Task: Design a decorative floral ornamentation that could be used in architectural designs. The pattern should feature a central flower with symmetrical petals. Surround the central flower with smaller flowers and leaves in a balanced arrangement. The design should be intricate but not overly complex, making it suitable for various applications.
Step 1151:
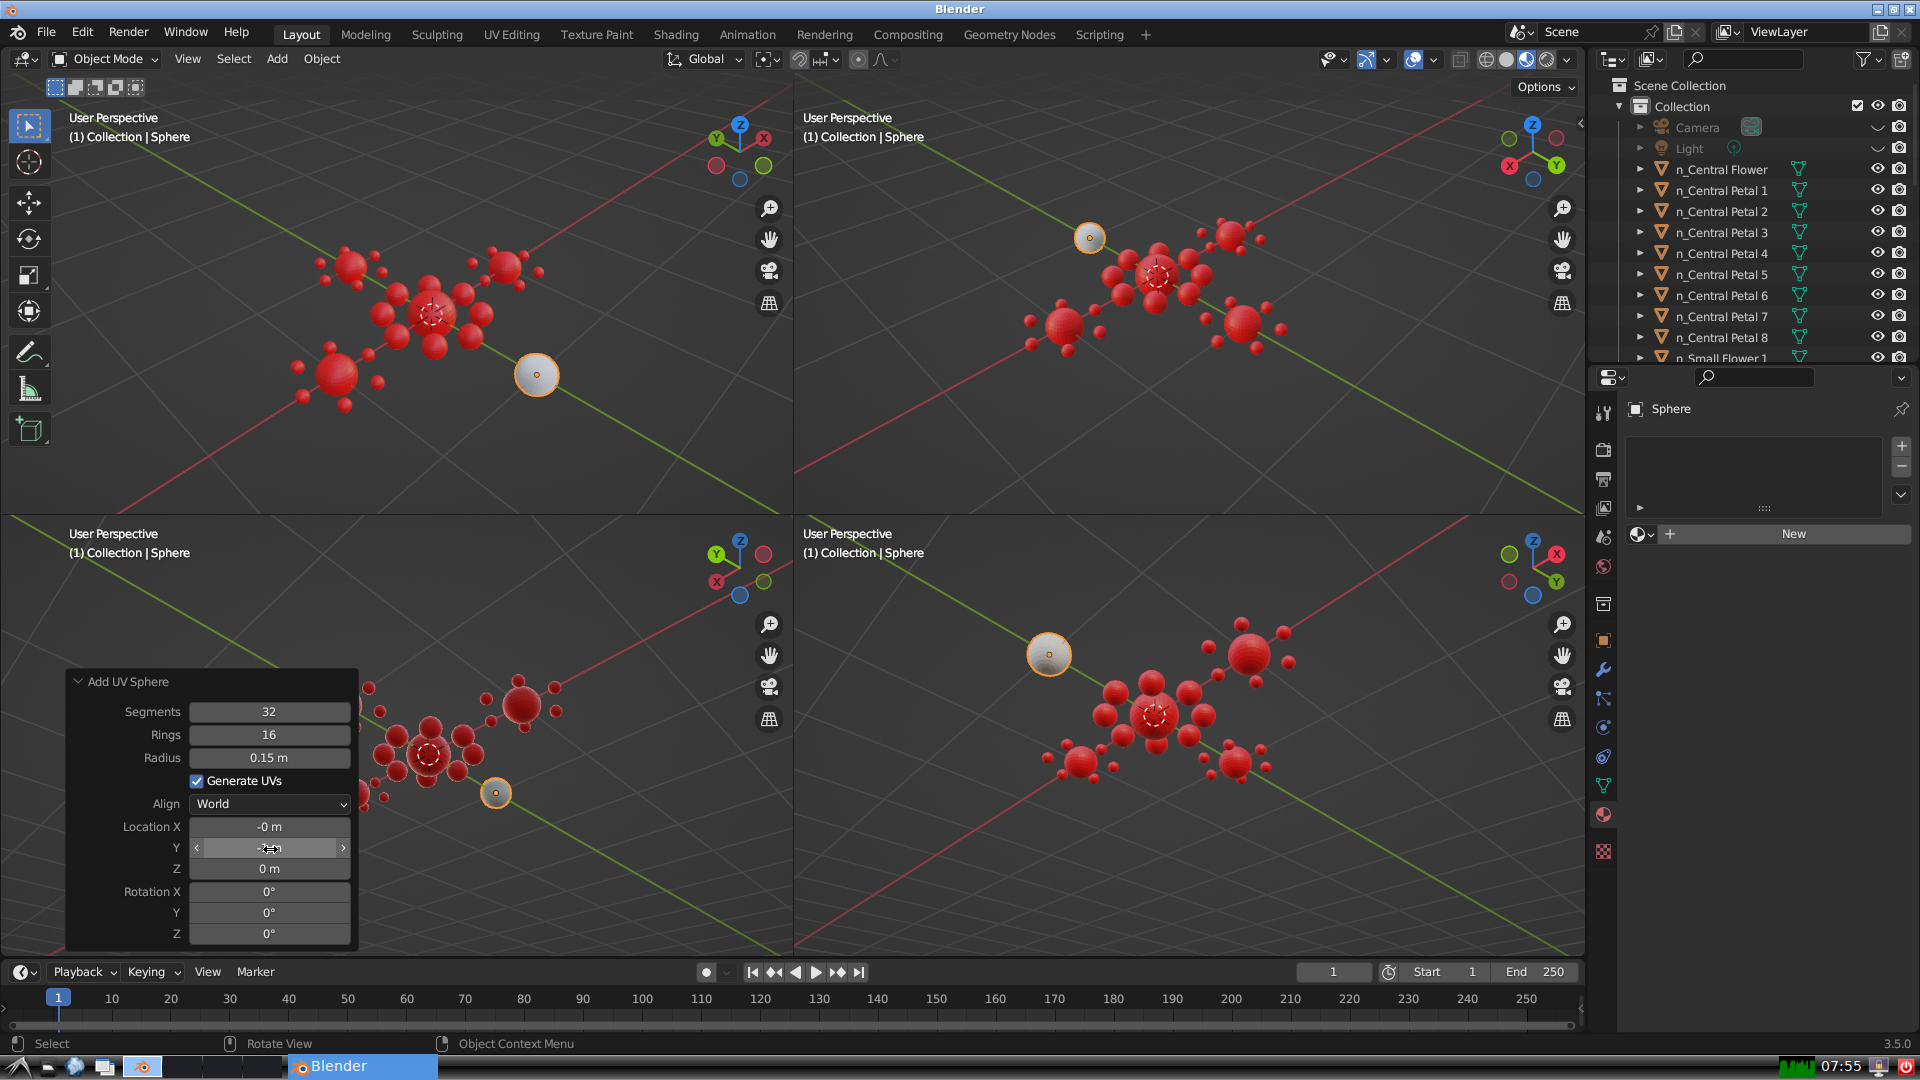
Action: {"mouse_move": [270, 867]}